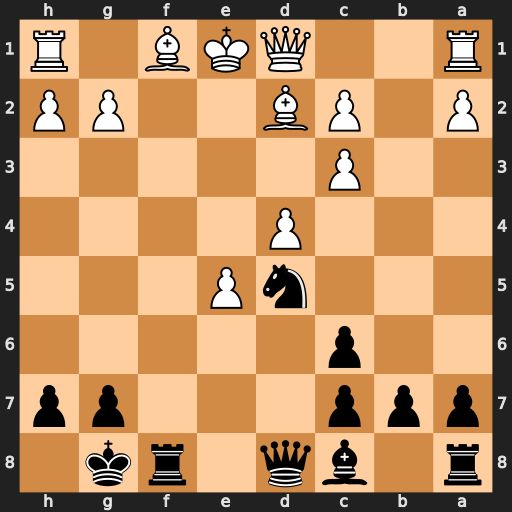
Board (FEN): r1bq1rk1/ppp3pp/2p5/3nP3/3P4/2P5/P1PB2PP/R2QKB1R
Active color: b
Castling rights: KQ
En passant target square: -
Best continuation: Qh4+ g3 Qe4+ Qe2 Qxh1